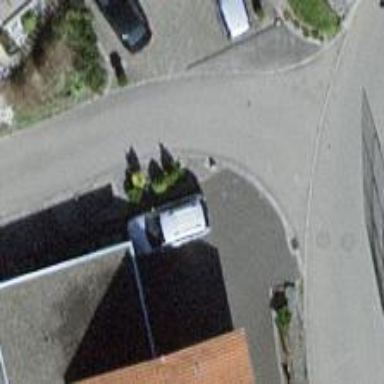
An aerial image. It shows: Garage.